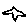
Label: star